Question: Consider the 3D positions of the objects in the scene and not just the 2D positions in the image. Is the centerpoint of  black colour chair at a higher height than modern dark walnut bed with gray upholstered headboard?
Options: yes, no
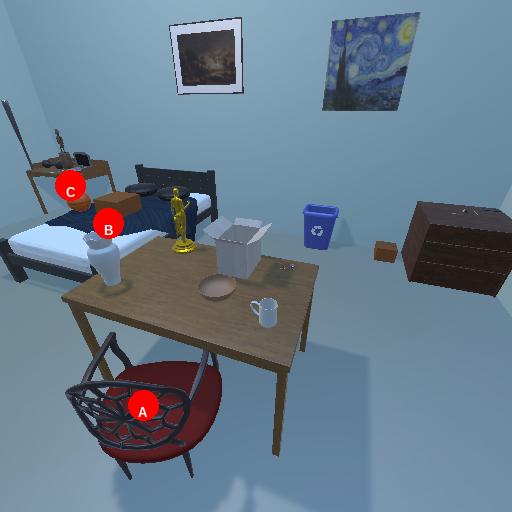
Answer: yes